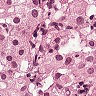
Metastatic tissue present: yes